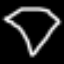
Label: diamond